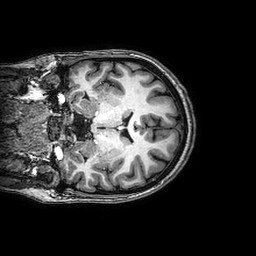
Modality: T1w
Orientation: coronal
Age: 24
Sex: female
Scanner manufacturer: philips
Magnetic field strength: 3 T
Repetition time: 0.008298 s
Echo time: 0.00382 s